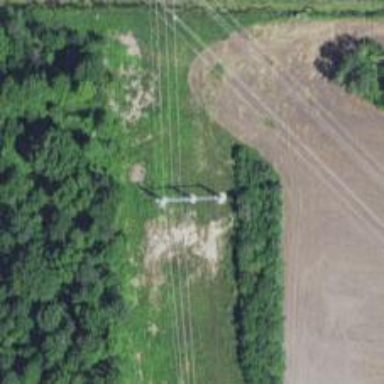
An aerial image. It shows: Triple poles with cross beam.